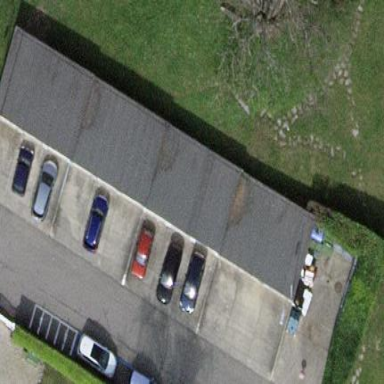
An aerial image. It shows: Garage.